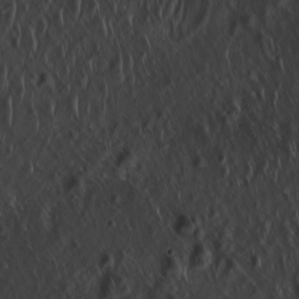
Label: non_frost